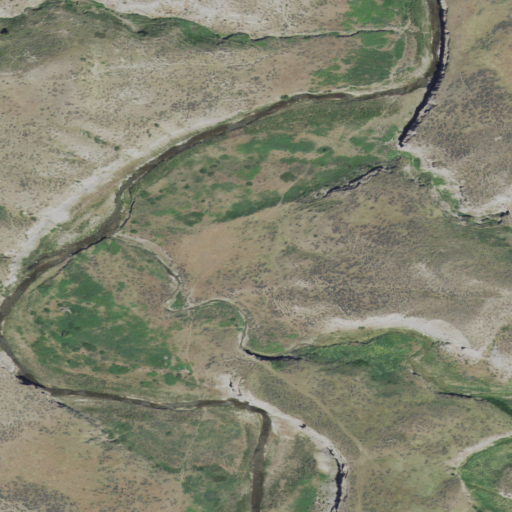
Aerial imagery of valley in Montana named Leiberg Coulee containing shrub, grassland, and herbaceous wetlands